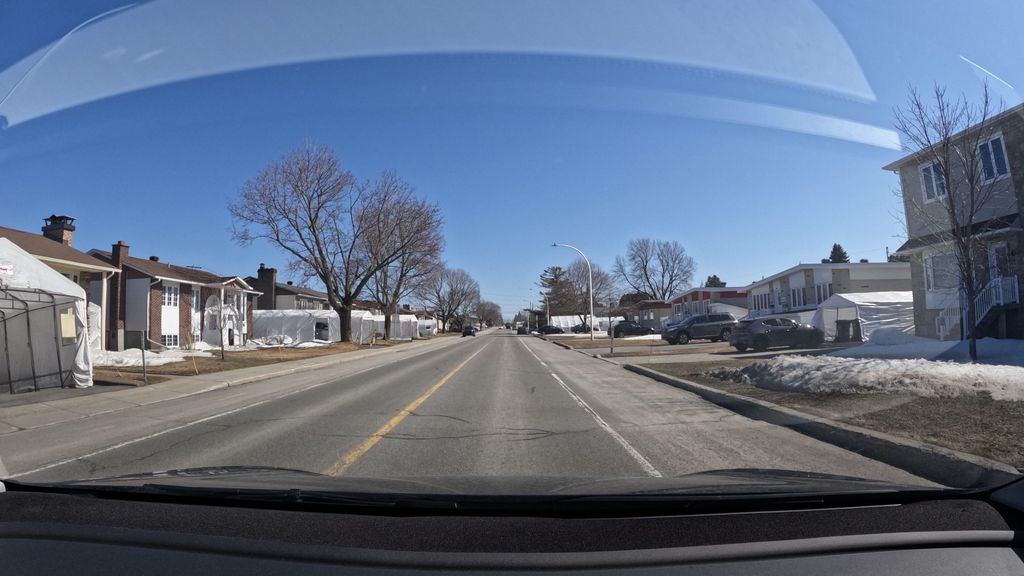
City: montreal